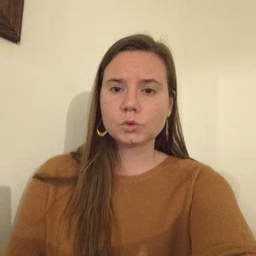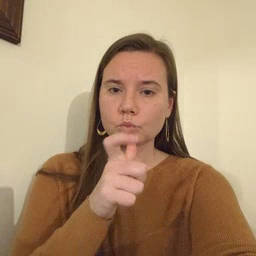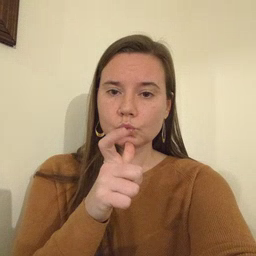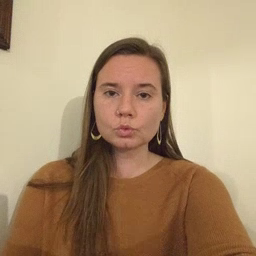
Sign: who